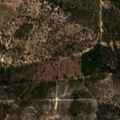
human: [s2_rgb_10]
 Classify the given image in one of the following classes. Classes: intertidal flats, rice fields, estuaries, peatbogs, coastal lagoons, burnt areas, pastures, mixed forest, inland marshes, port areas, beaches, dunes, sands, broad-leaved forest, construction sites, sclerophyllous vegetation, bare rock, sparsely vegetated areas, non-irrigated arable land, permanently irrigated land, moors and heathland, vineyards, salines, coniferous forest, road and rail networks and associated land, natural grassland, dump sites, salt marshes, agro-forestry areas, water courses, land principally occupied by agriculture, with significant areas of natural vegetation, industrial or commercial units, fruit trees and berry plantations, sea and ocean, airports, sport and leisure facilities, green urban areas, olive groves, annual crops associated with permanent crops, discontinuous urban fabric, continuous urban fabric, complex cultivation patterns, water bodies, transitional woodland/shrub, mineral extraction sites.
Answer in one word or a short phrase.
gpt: agro-forestry areas, coniferous forest, mixed forest, transitional woodland/shrub